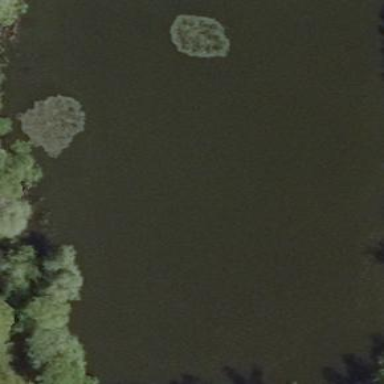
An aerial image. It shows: Pond surrounded by natural water.